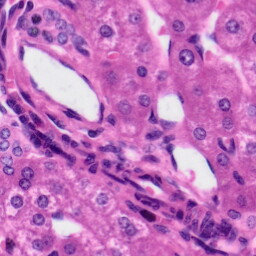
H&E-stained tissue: Liver